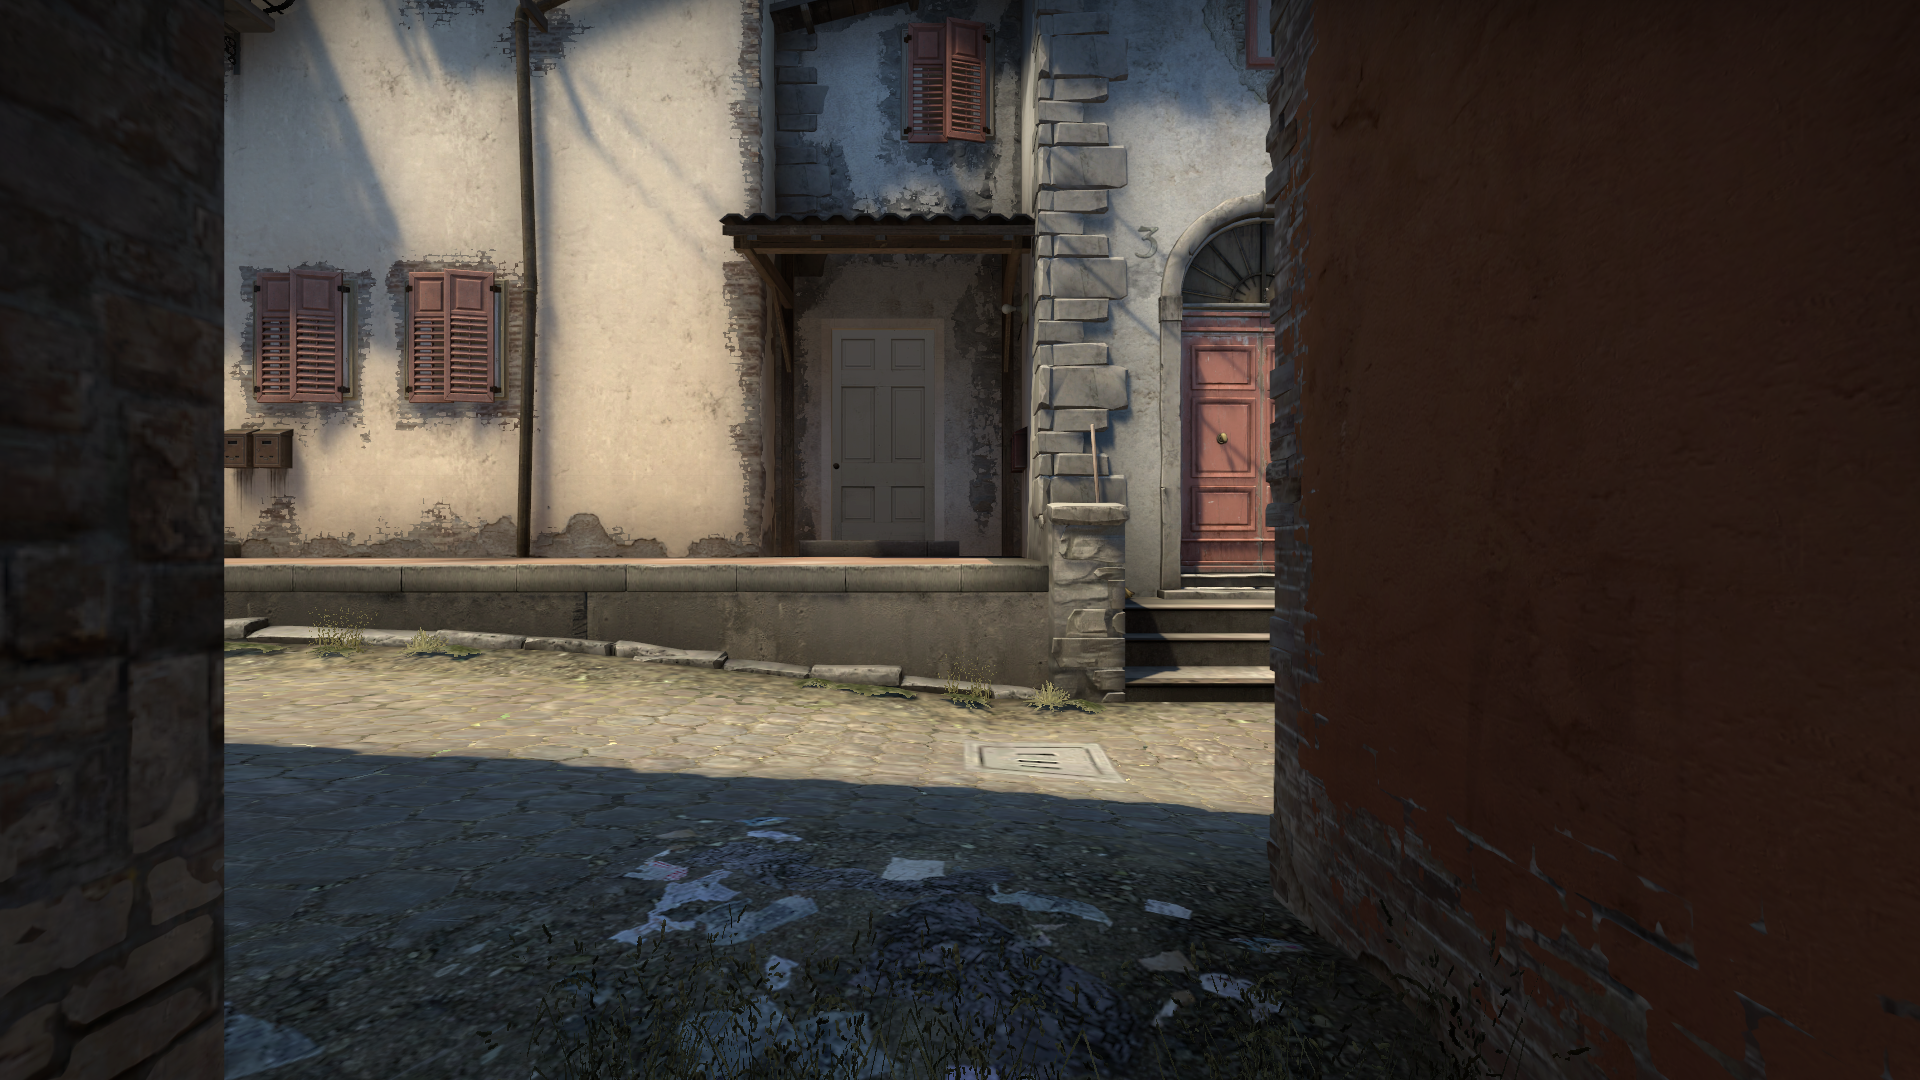
Map: de_inferno